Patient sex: M
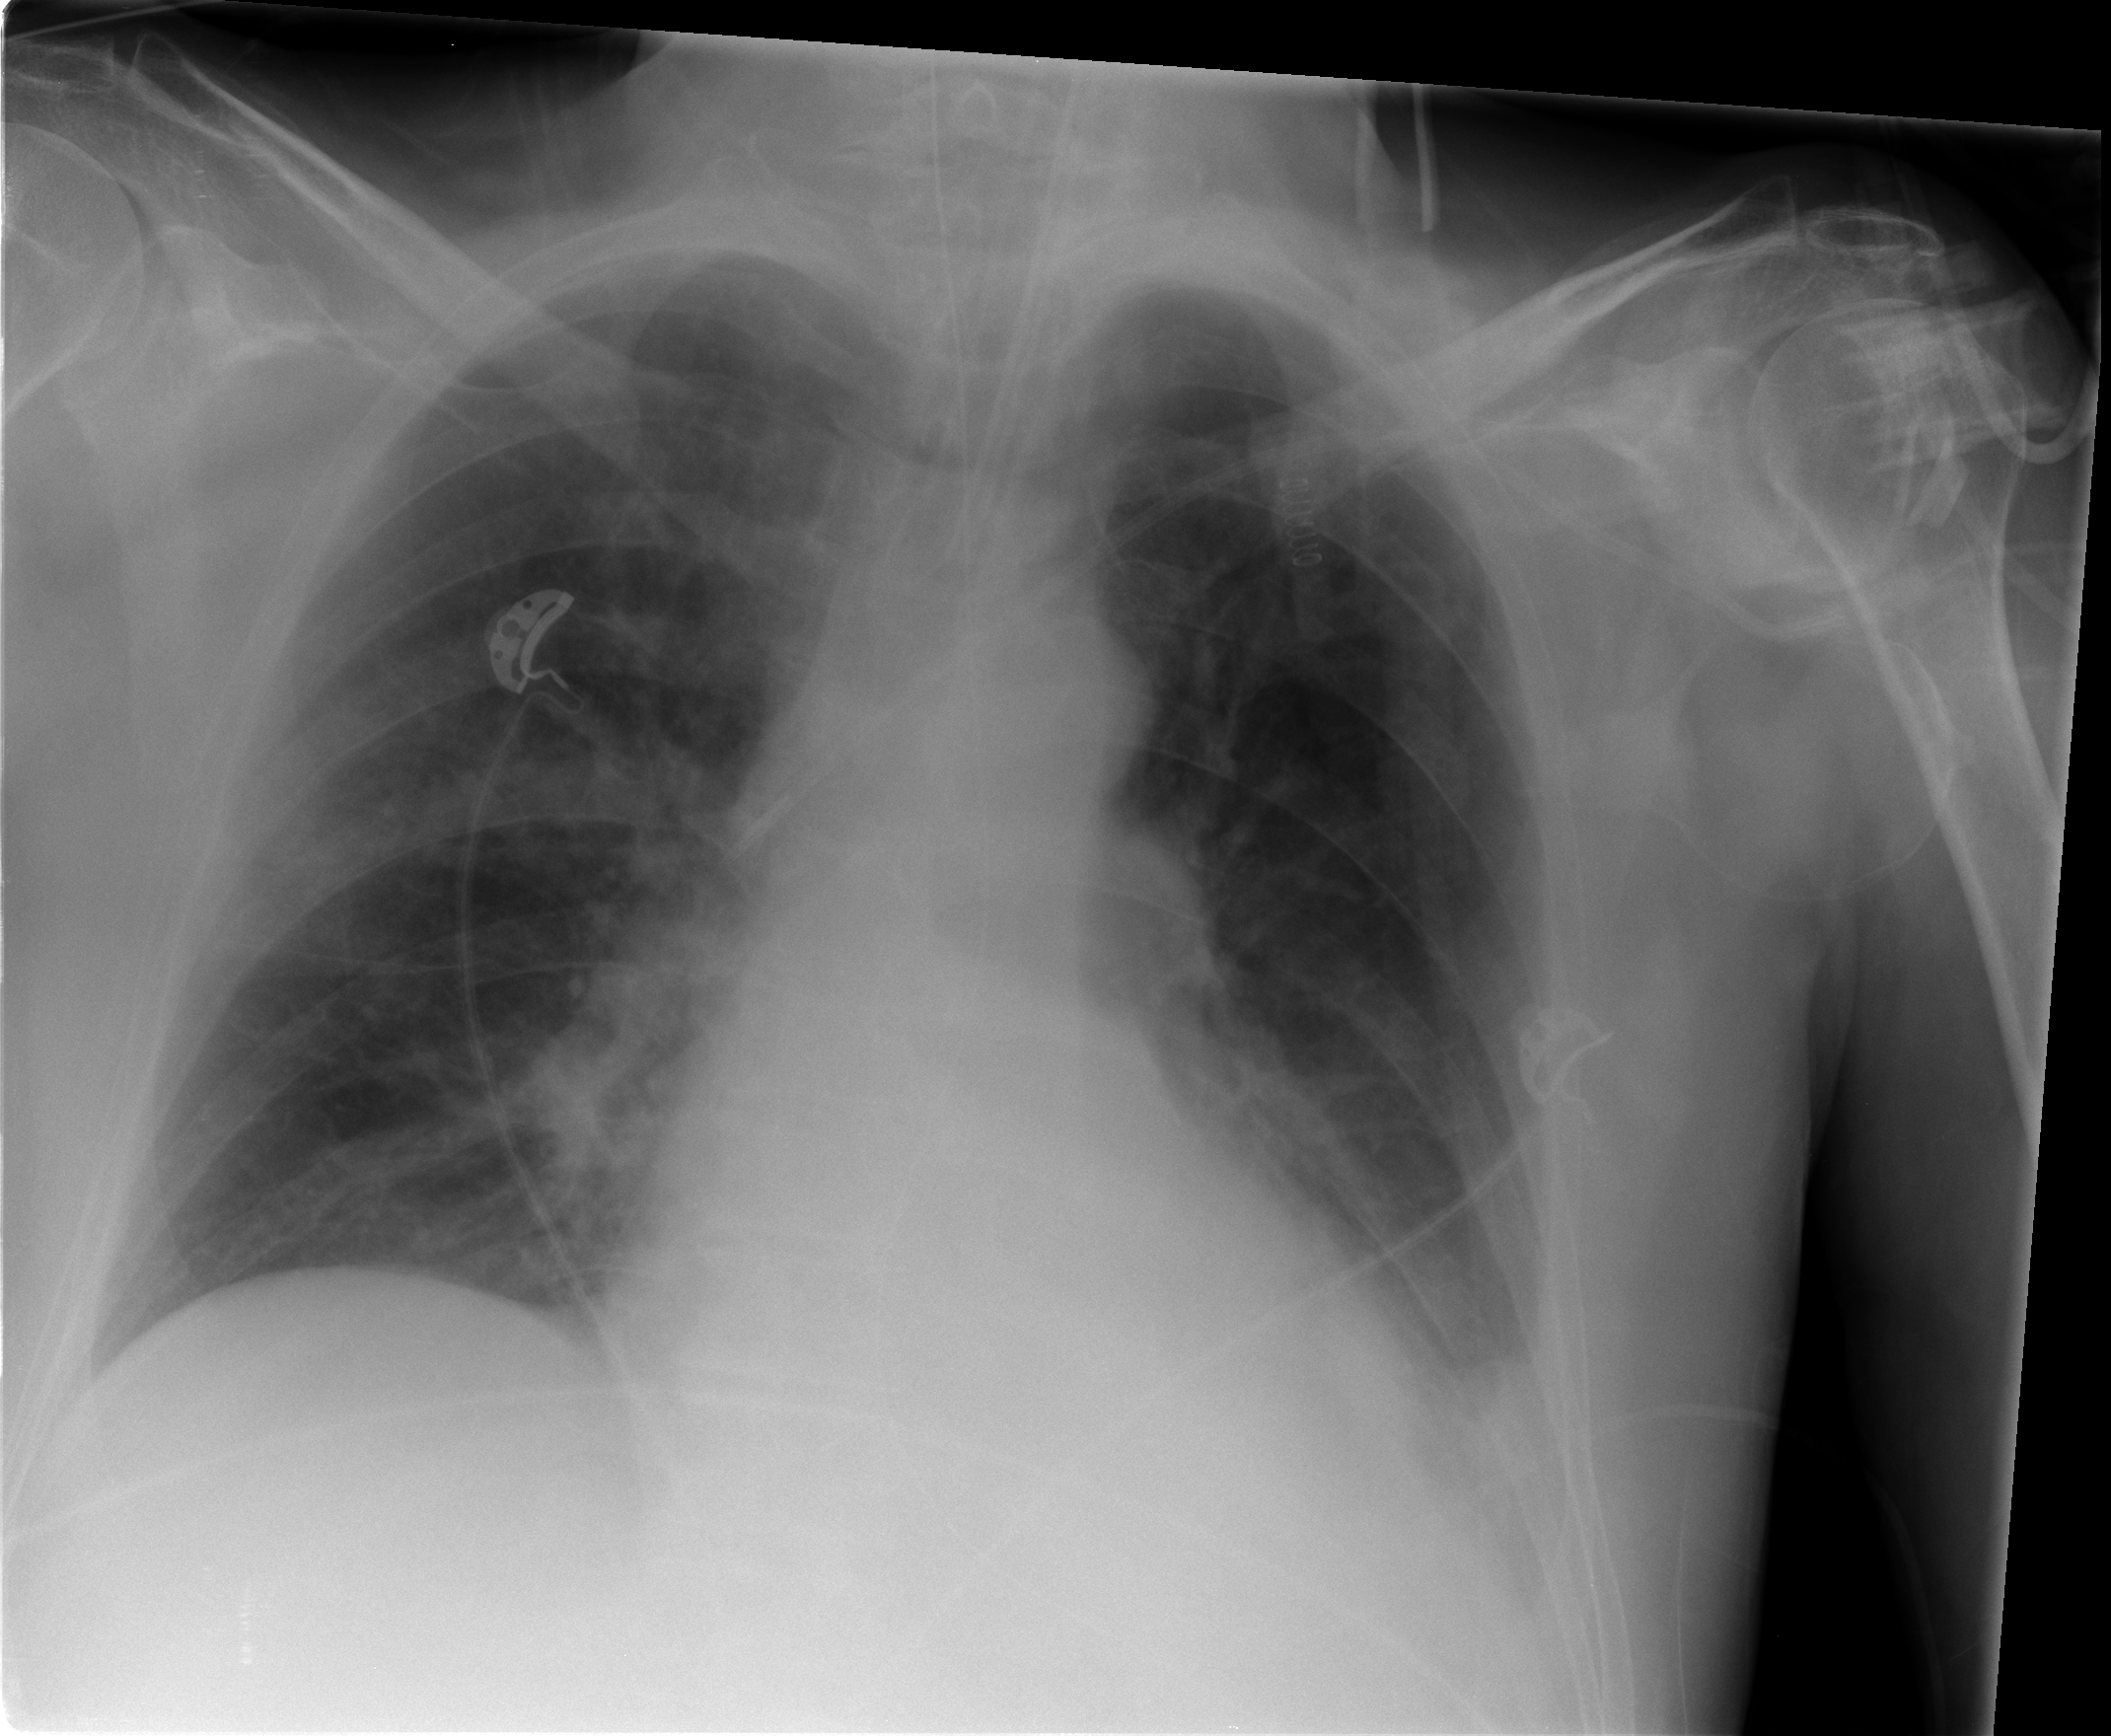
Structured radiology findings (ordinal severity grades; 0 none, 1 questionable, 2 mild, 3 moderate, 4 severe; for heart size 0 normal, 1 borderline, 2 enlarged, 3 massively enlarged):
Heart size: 0
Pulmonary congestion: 0
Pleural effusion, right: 0
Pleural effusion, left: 2
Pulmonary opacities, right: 2
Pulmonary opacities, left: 0
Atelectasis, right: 0
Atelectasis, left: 0